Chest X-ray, PA view. Patient: 48 years old, sex M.
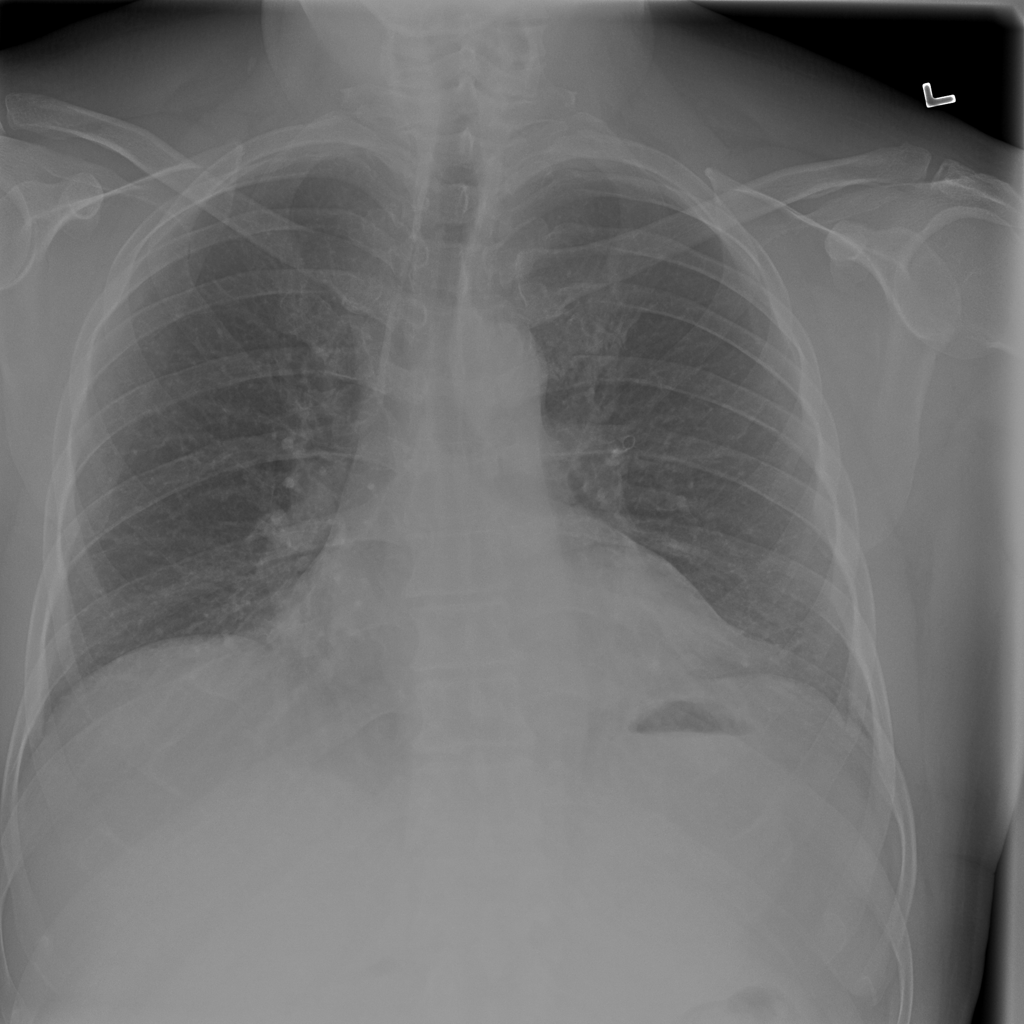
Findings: No Finding